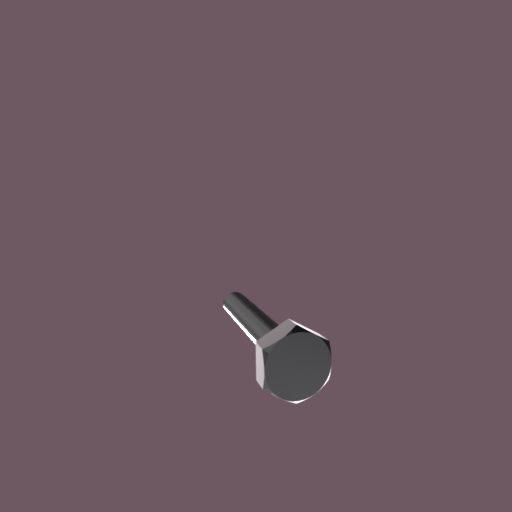
Label: bolt